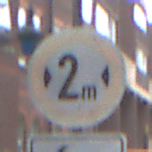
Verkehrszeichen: TatsaechlicheBreite2
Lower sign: RichtungsangabeDurchPfeile2
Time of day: MorningAfternoon
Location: Outdoor (Urban)
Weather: Overcast
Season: NotSpecified
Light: Natural